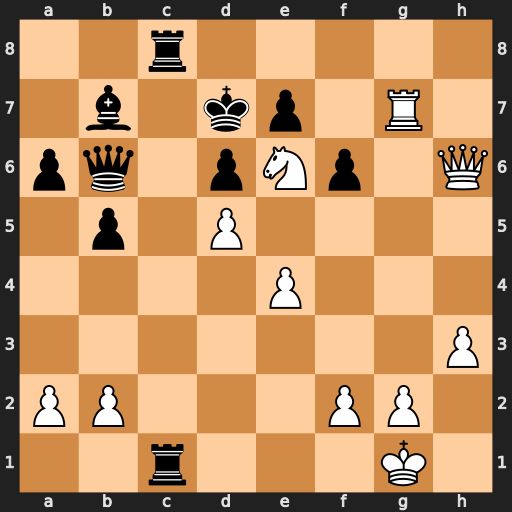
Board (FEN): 2r5/1b1kp1R1/pq1pNp1Q/1p1P4/4P3/7P/PP3PP1/2r3K1
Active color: w
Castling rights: -
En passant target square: -
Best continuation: Kh2 Bxd5 exd5